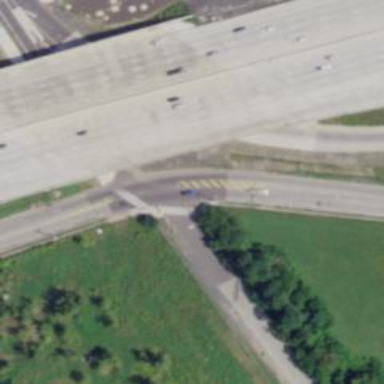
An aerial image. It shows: Unmarked crossing on the road.